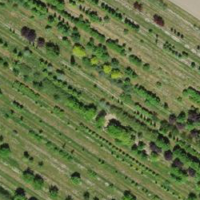
EUNIS habitat code: 24
Species observed at this site:
Columba palumbus